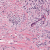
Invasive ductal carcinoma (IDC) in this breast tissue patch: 1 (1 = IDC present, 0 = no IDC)